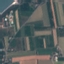
Land use / land cover class: PermanentCrop